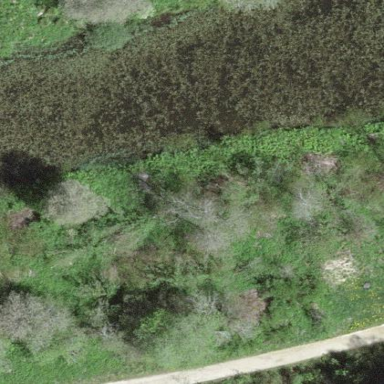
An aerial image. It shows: Pond with natural water.